Question: I have an interesting issue I've never encountered in css before. A client is asking if the first blue box in the image below can crop after the word "Association" instead of spanning the full width of the parent.
That's an inline-block element with width set to auto.
'''
display: inline-block;
width: auto;
padding: .5em;
'''
Nothing special, right? As you can see by box 2, The director of marketing has his title cropped correctly. So why is it that css chooses to display the blue background nearly the full width of the parent when the text requires more than one line?
Does anyone know of some css property that can be applied to make an inline-block element crop at the end of words? Forgive if I am failing to articulate this. I'm not really sure how to structure this question.

If it helps to know, I cannot make a special case for this item. It is a CMS based system and the job titles can be anything. Making a special case, like 'max-width:90%' wouldn't work, especially considering mobile break points and such. We would have to write cases for anything with a long title, and specific to that title's unique set of words, so that's pretty much out of the question.
Here's a fiddle to mess with if you want to see it in action. They styles are pretty much the same, at least the important parts.
<URL>
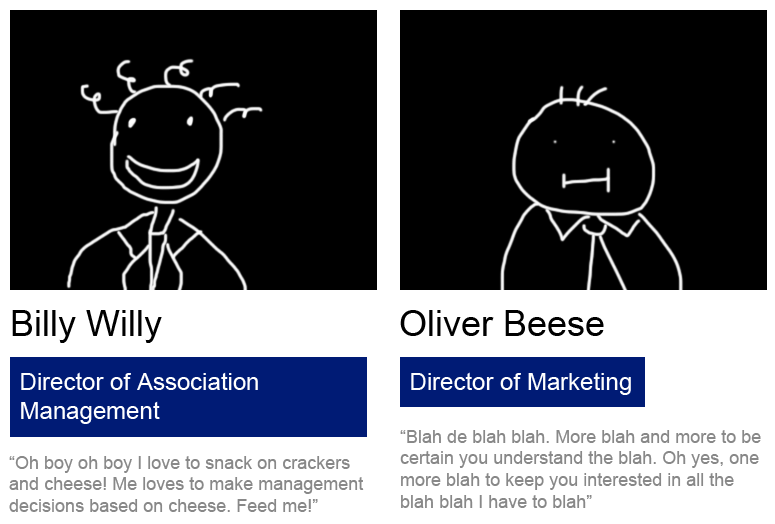
Answer: the CMS entry itself can have the line break (not a 'br' tag but a normal linebreak), then there's a simple solution:
CSS:
'''
.job > h5 {
white-space: pre-line;
}
'''
HTML (Generated):
'''
<h5>Director
of Association Management Services</h5>
'''
: <URL>